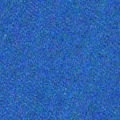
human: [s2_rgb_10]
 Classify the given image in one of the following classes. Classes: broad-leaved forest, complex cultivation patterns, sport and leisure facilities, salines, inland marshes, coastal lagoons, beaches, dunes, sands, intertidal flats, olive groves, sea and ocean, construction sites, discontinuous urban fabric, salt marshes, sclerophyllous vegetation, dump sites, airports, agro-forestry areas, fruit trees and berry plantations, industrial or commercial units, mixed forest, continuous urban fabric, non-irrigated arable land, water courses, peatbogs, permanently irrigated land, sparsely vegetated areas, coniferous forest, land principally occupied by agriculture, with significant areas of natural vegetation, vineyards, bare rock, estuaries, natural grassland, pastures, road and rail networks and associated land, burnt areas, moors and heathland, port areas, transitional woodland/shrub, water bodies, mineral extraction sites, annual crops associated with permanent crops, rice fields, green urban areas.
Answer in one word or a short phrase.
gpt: sea and ocean